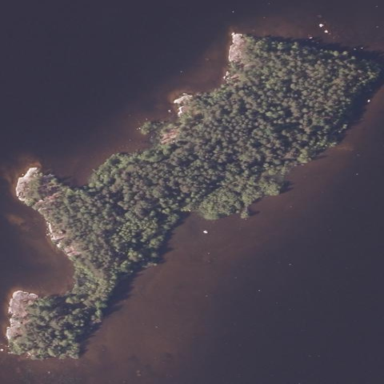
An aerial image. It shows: Evergreen needle-leaved woodland on small islet.